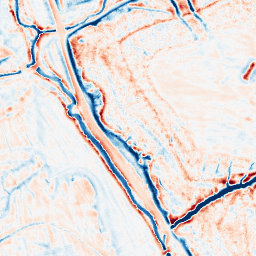
Category: edge_preserving
Decomposition family: bilateral
Decomposition parameters: d: 15
sigma_color: 100
sigma_space: 25
Upsampling method: quintic
Upsampling parameters: scale: 4
Upsampling scale: 4